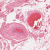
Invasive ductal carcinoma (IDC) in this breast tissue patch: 0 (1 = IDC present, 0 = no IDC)